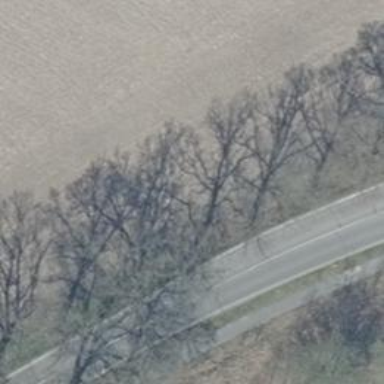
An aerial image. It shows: Row of deciduous broadleaved trees.